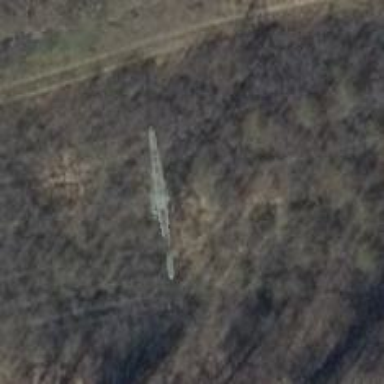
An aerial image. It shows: Power tower.